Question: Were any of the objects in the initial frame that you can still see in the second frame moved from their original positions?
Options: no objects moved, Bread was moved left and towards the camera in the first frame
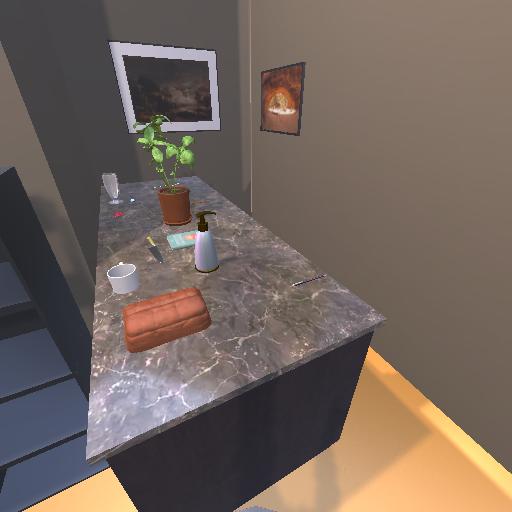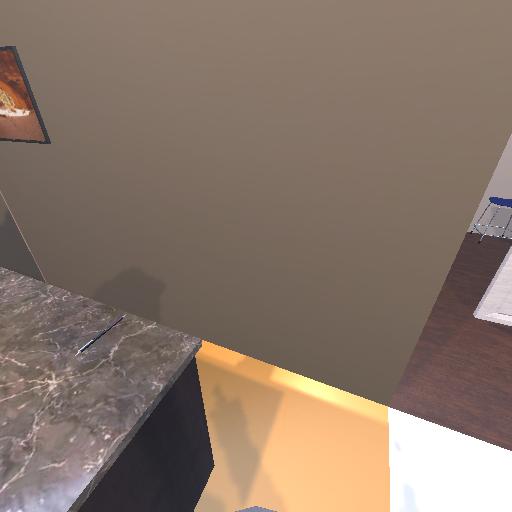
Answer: no objects moved